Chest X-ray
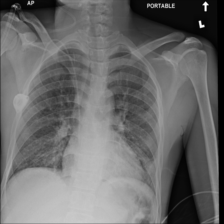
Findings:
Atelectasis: positive
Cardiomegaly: negative
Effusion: negative
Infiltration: negative
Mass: negative
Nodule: negative
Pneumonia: negative
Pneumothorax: negative
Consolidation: negative
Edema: negative
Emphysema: negative
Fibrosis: negative
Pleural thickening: negative
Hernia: negative